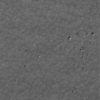
Label: not_dusty